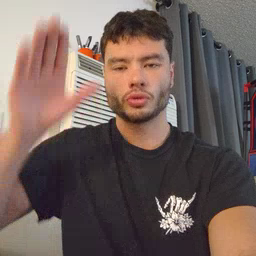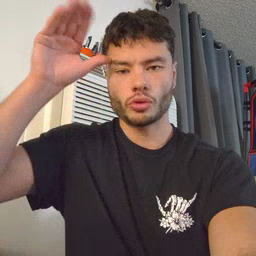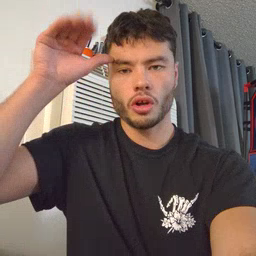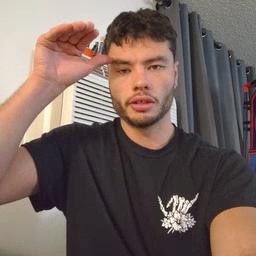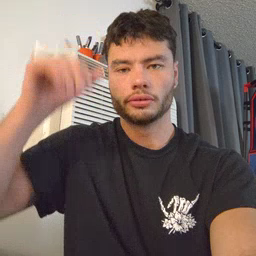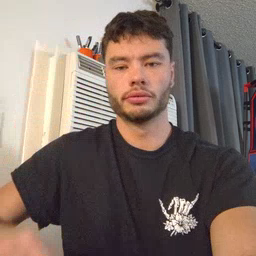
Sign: donkey